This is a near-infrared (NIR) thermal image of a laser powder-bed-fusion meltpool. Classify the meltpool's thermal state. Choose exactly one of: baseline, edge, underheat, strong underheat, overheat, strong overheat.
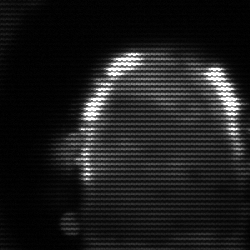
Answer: baseline